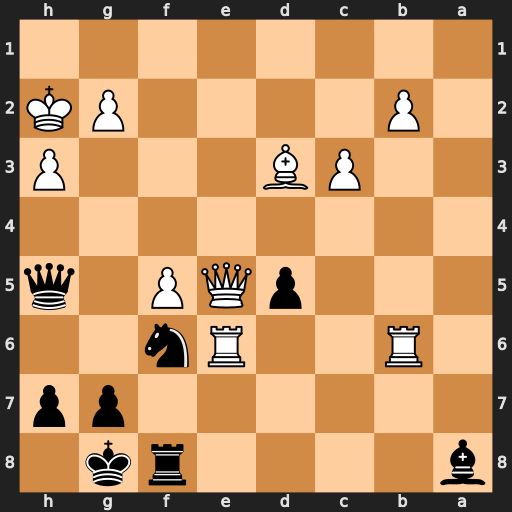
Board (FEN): b4rk1/6pp/1R2Rn2/3pQP1q/8/2PB3P/1P4PK/8
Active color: b
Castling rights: -
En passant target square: -
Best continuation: Ng4+ Kg1 Nxe5